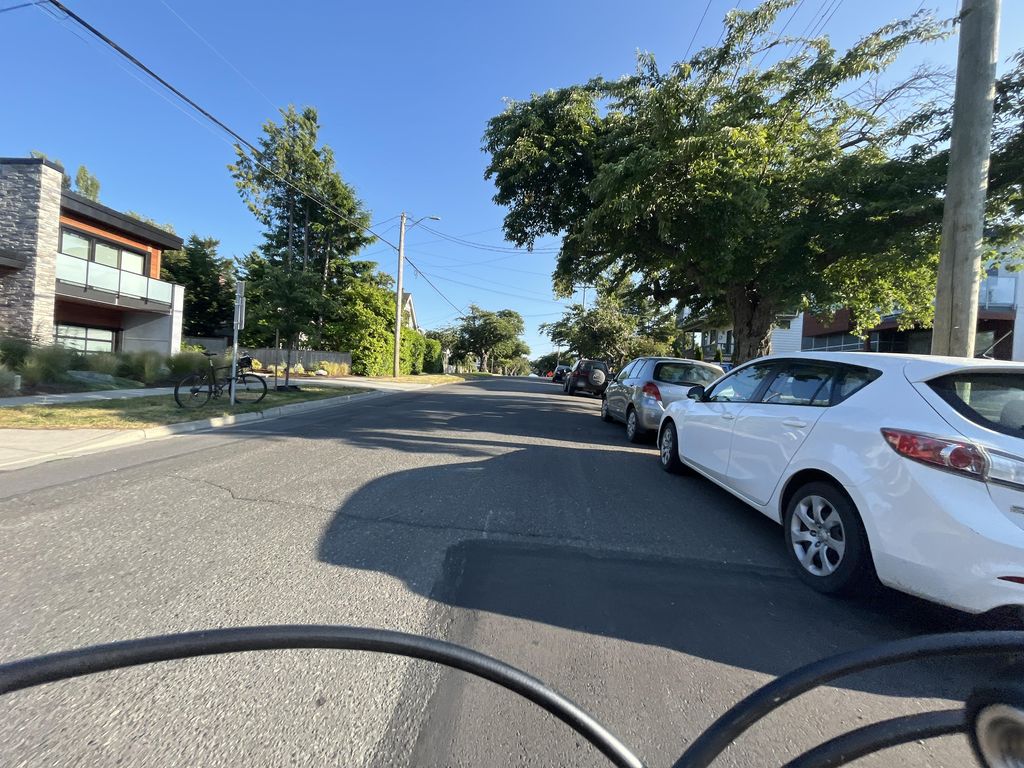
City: victoria